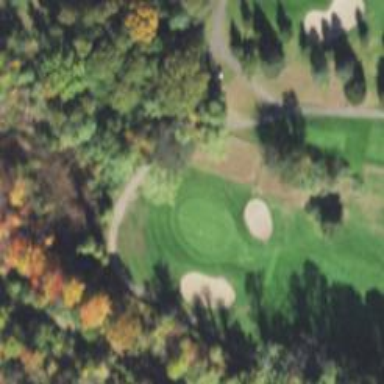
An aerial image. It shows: Golf hole.